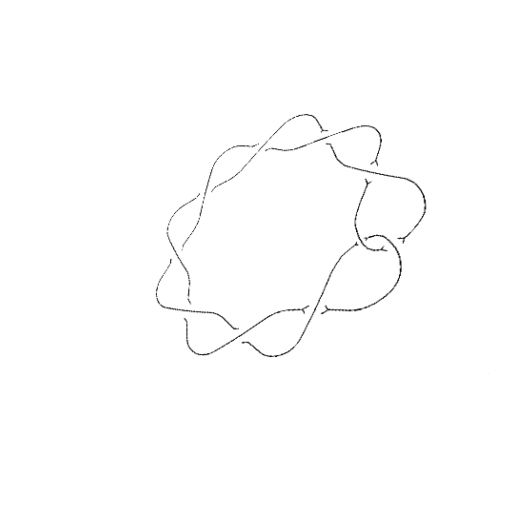
Crossing number: 10